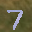
Label: 7